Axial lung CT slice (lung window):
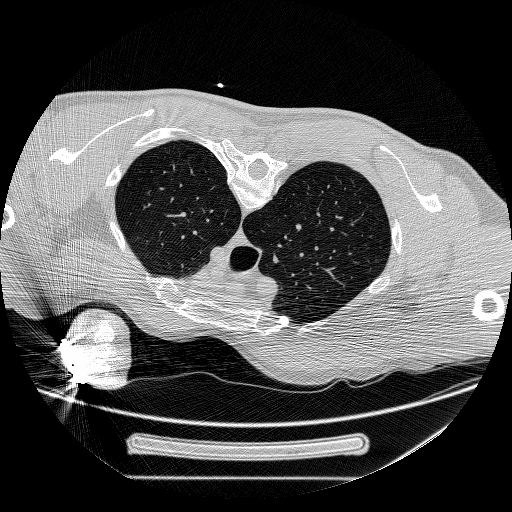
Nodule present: no